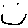
Label: smiley face